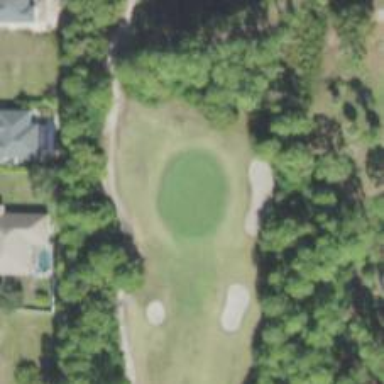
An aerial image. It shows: View of golf hole.